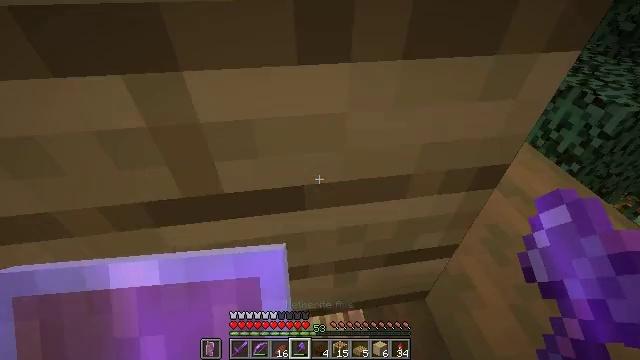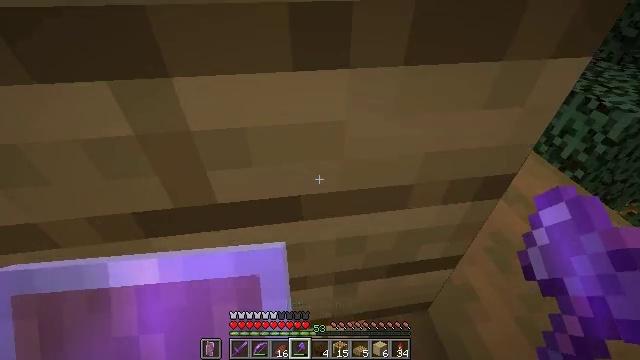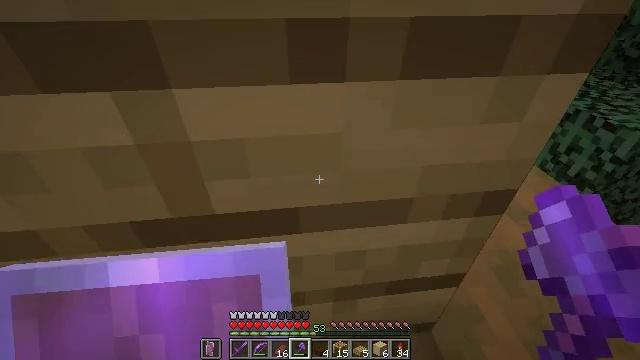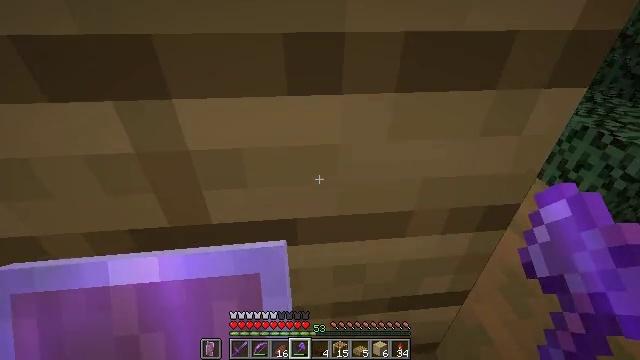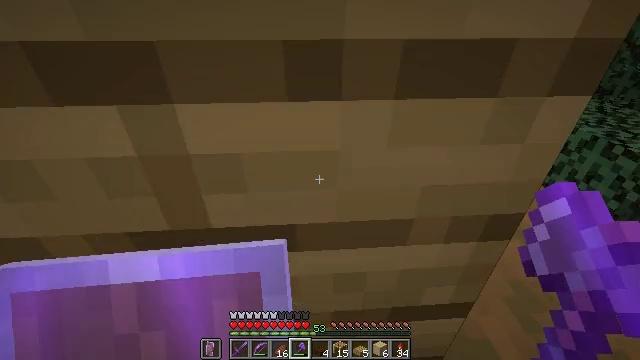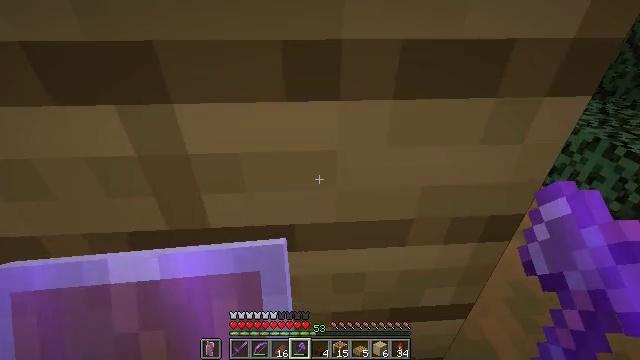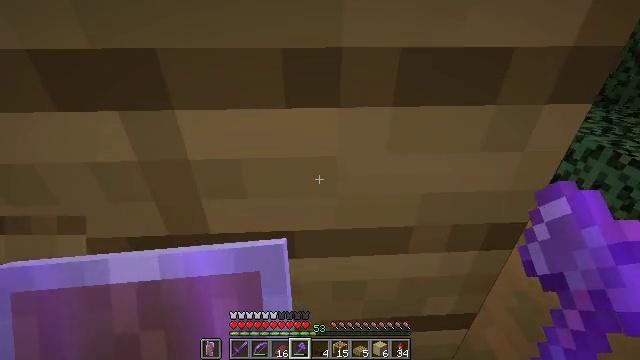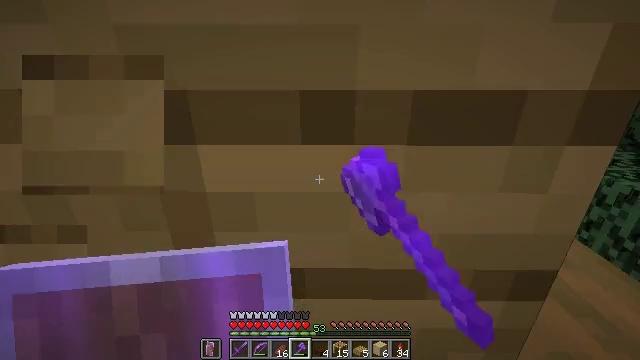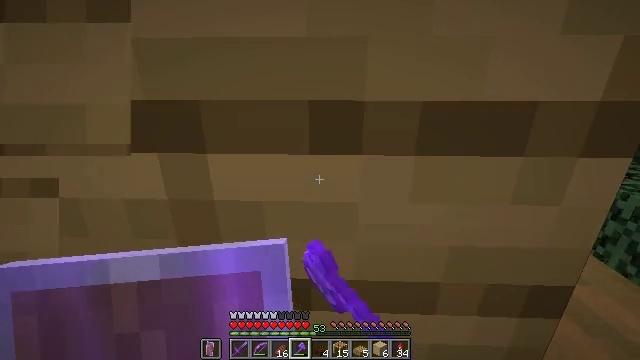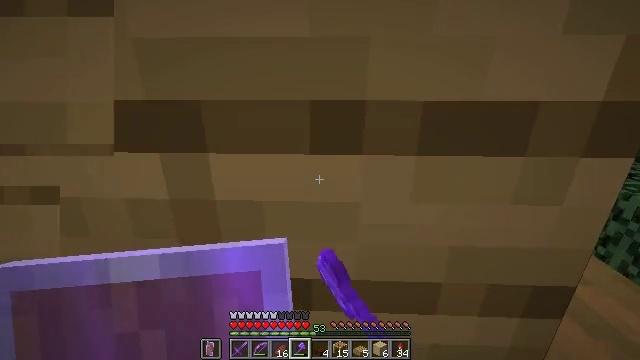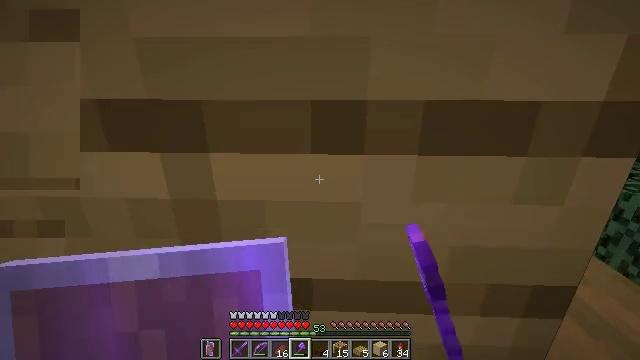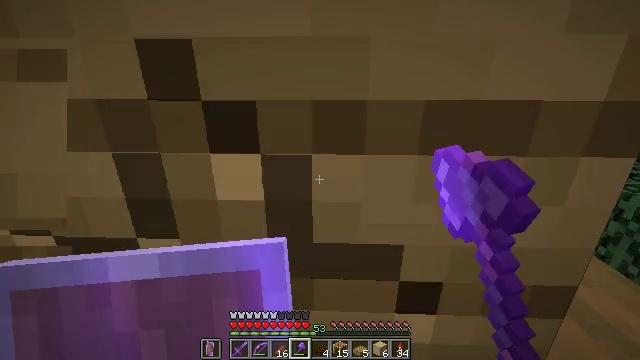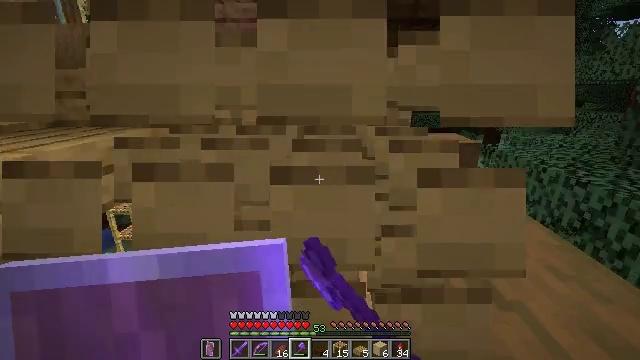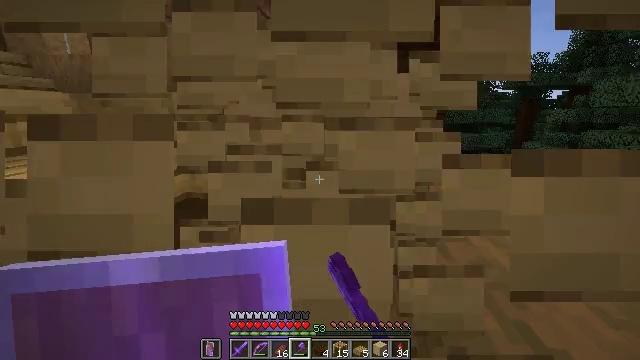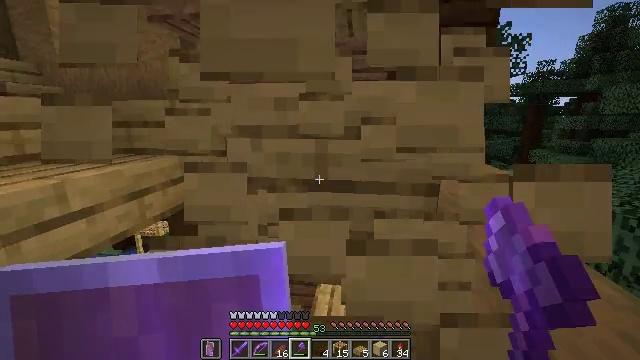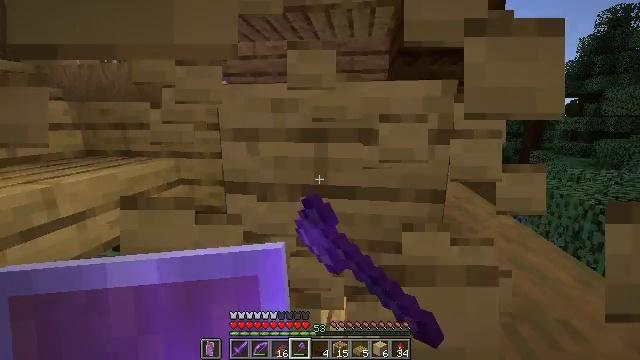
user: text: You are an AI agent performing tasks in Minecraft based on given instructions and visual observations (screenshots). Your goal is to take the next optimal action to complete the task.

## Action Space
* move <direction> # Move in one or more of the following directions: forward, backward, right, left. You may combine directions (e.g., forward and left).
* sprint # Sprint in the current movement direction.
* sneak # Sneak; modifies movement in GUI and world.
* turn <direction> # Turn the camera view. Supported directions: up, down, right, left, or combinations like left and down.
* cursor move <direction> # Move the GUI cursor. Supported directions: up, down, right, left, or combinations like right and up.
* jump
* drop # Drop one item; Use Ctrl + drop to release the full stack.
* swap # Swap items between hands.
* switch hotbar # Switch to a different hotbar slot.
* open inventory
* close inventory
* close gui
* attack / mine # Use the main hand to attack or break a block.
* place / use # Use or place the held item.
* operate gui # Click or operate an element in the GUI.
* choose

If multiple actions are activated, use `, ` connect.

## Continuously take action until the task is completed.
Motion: motion action
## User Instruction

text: Break the existing planks.
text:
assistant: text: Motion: move forward, sneak
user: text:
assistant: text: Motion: move forward, sneak, turn left and up
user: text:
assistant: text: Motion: move forward, sneak, turn left and up
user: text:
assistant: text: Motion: move forward, sneak, turn left and up
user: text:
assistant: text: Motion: move forward, sneak
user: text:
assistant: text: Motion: move forward, sneak, turn up, attack / mine
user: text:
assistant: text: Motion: move forward, sneak, turn left and up, attack / mine
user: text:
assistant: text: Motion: move forward, sneak, turn left and up, attack / mine
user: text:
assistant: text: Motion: move forward, sneak, attack / mine
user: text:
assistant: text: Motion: move forward, sneak, attack / mine
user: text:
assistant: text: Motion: move forward, sneak, attack / mine
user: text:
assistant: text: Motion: move forward, sneak, turn left and up, attack / mine
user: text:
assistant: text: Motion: move forward, sneak, turn left and up, attack / mine
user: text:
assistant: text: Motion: move forward, sneak, turn left and up, attack / mine
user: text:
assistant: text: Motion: move forward, sneak, attack / mine
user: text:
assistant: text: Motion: move forward, sneak, attack / mine
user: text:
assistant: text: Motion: move forward, sneak, attack / mine
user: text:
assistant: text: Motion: move forward, sneak, attack / mine
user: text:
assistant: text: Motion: move forward, sneak, attack / mine
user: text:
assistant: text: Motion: move forward, sneak, attack / mine
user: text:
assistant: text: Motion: move forward, sneak, attack / mine
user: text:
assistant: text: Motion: move forward, sneak, attack / mine
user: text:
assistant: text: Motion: move forward, sneak, attack / mine
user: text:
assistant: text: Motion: move forward, sneak, attack / mine
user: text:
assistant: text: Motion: move forward, sneak, attack / mine
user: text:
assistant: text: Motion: move forward, sneak, turn right and up
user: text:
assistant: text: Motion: move forward, sneak
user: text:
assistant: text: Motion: move forward, sneak
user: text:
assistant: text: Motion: move forward, sneak
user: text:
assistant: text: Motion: move forward, sneak